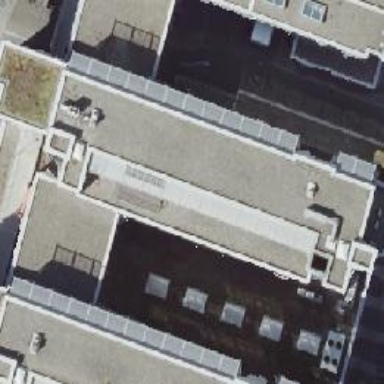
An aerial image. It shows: Office building with flat roof.